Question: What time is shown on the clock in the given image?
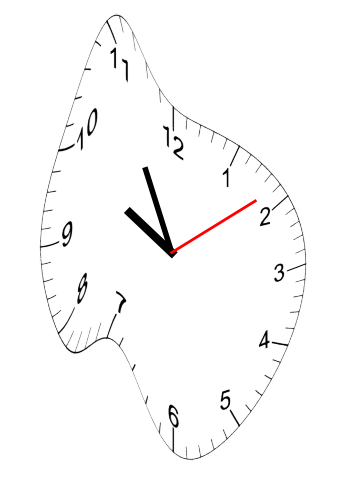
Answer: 09:55:09